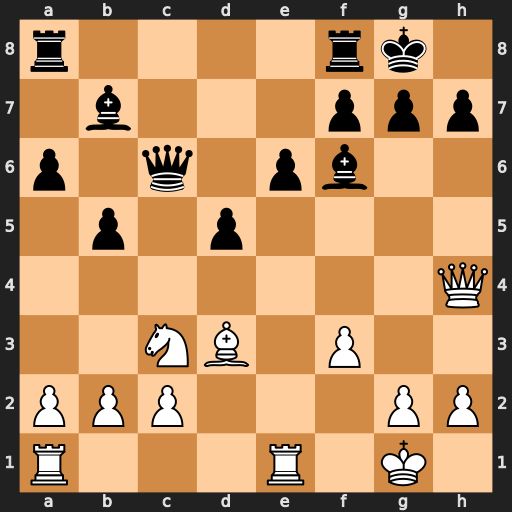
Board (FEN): r4rk1/1b3ppp/p1q1pb2/1p1p4/7Q/2NB1P2/PPP3PP/R3R1K1
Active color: w
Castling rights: -
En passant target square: -
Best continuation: Qxh7#